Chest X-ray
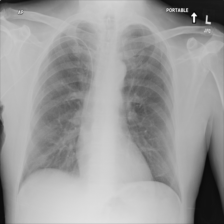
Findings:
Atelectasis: negative
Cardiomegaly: negative
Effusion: negative
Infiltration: negative
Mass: negative
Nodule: negative
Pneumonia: negative
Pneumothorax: negative
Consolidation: negative
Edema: negative
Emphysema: negative
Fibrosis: negative
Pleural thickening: negative
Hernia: negative